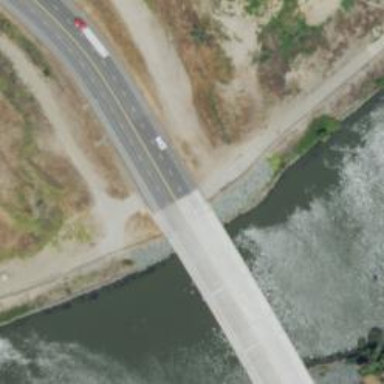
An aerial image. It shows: Tertiary road with bridge.